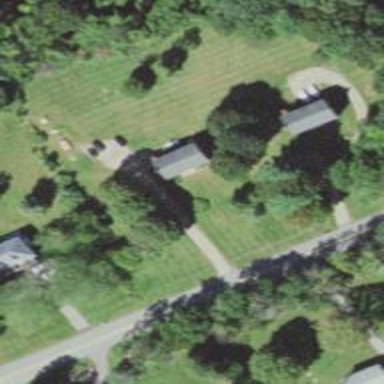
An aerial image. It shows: Residential driveway serving as service road.